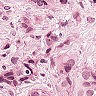
Metastatic tissue present: yes